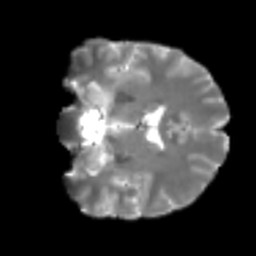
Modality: T2w
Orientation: coronal
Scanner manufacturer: siemens
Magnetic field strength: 3 T
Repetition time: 4 s
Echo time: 0.0594 s